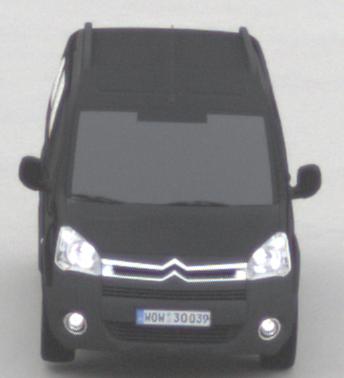
Make: Citroen
Model: Berlingo Kombi VTi 120
Detailed model: Berlingo (II) Kombi
Model produced from: 2009/12
Model produced until: 2012/03
Doors: 5
Color: black
Road condition: dry road
Daytime: morning or afternoon
Contrast: low contrast